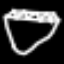
Label: diamond